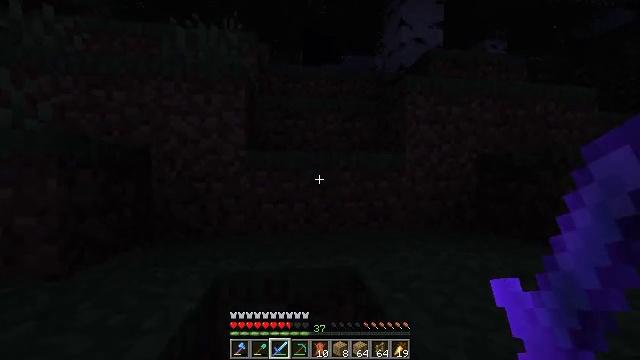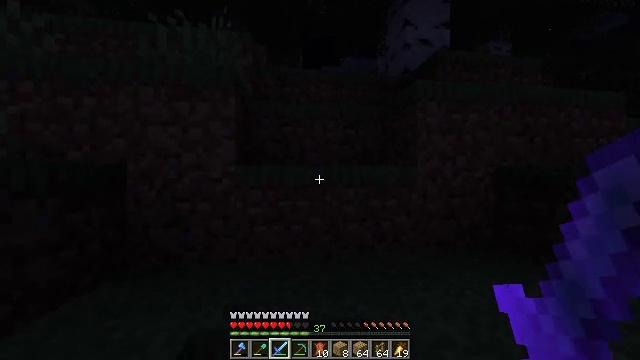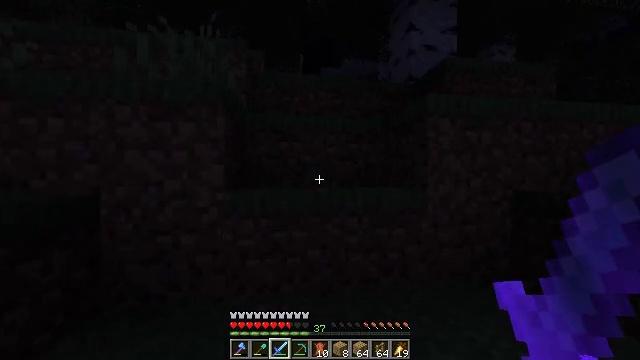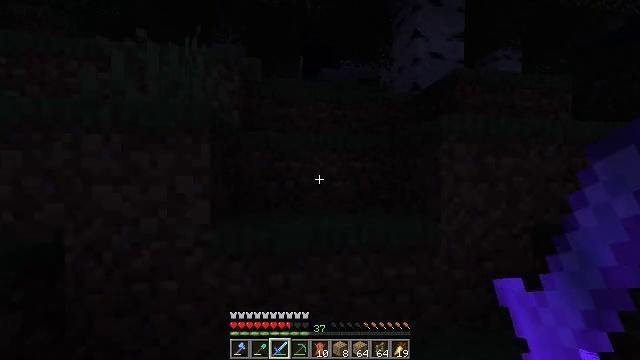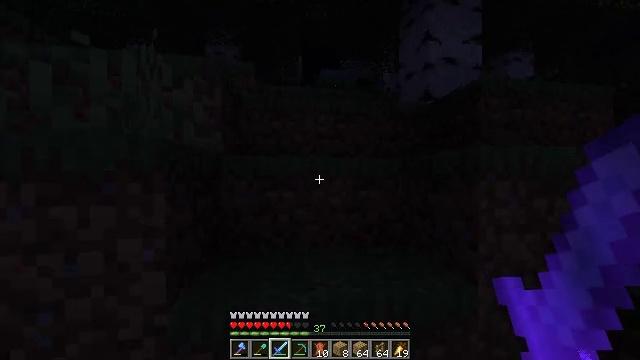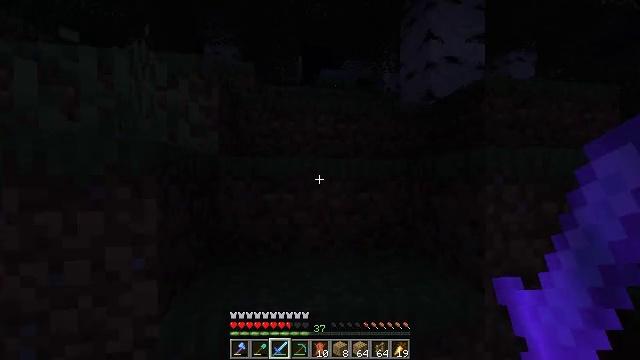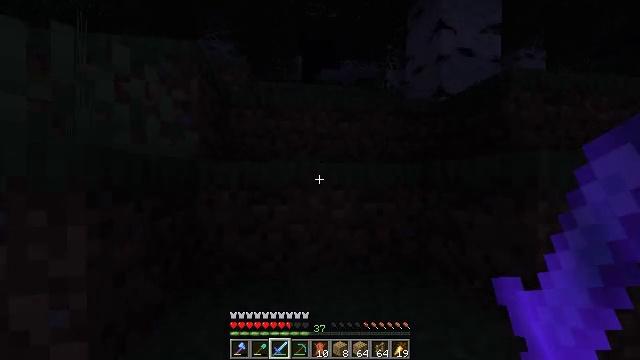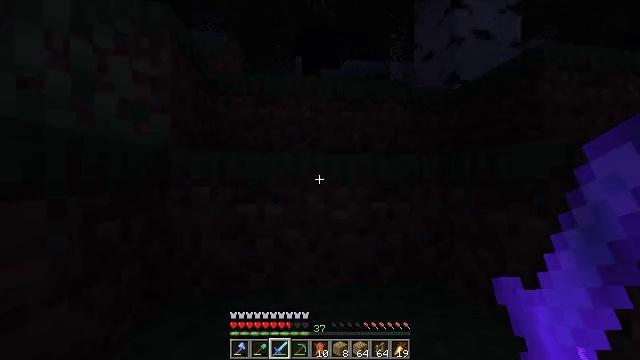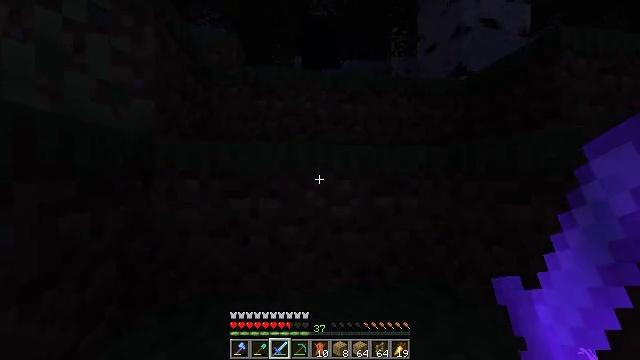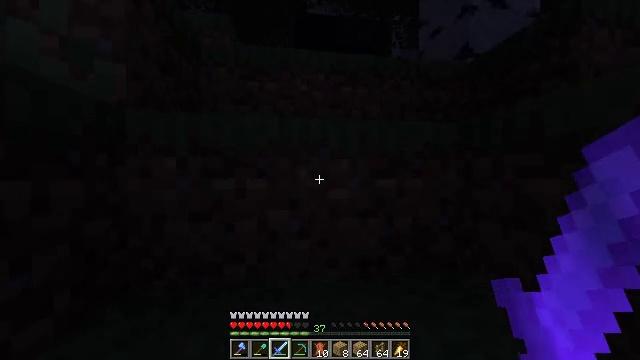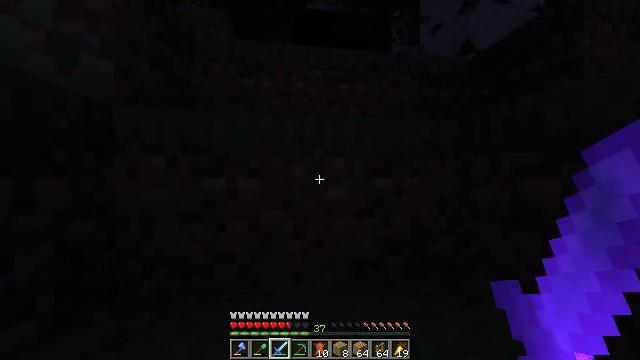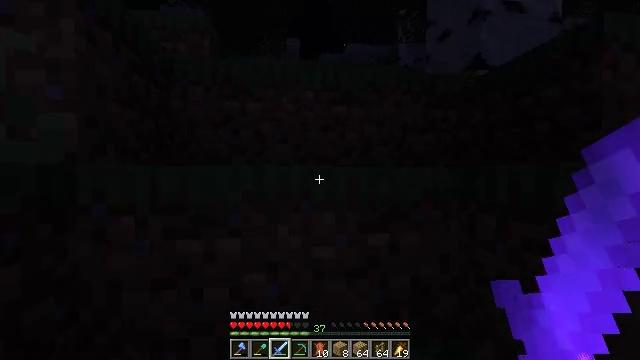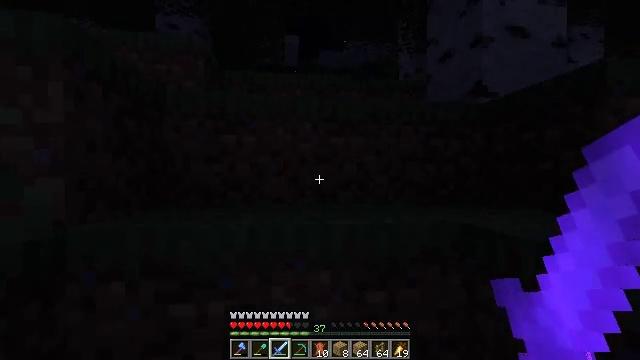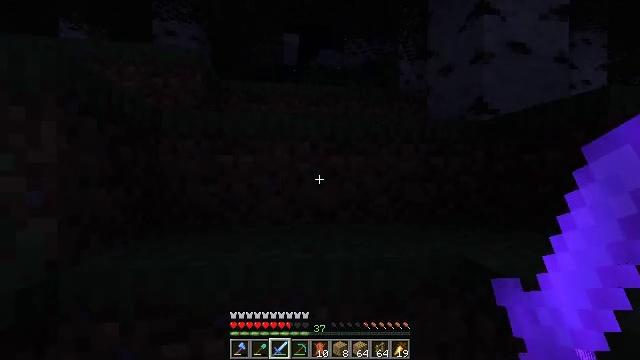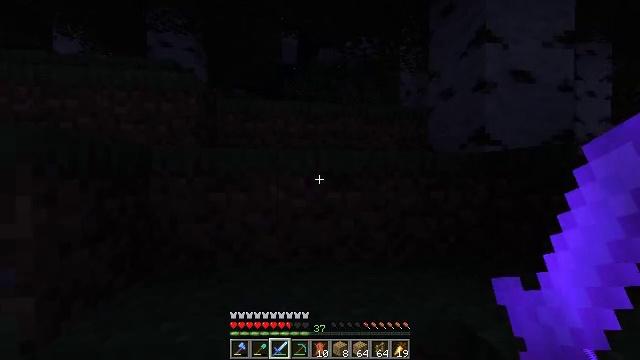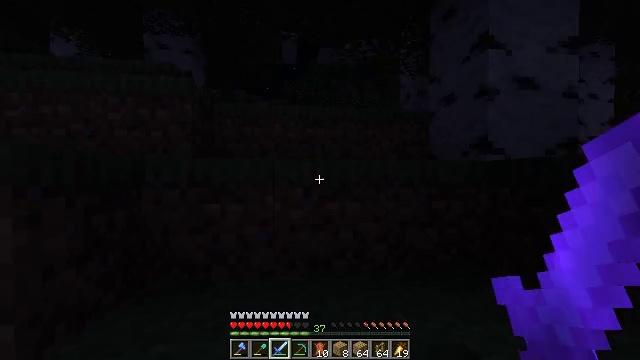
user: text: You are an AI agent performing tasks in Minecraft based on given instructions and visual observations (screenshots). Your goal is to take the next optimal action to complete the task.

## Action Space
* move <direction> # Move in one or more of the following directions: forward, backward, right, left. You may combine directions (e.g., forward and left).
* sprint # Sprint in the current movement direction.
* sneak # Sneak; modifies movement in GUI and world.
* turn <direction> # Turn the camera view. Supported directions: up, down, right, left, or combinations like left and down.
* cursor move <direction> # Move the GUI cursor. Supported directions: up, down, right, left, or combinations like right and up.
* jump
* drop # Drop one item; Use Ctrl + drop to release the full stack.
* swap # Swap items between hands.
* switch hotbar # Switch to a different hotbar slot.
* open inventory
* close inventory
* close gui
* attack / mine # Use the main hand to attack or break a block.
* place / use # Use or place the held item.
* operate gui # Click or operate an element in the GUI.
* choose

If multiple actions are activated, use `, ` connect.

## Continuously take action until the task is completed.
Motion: motion action
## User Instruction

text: Break the birch leaves block.
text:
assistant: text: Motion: move forward, jump
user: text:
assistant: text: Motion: move forward, jump
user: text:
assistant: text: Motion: move forward, jump
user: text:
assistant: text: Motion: move forward, jump
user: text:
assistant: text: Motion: move forward, sprint, jump
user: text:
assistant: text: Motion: move forward, sprint, jump
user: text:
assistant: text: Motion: move forward, sprint, jump
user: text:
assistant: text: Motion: move forward, sprint, jump
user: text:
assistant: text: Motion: move forward, jump
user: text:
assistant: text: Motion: move forward, jump
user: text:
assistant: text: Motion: move forward, jump
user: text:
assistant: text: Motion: move forward, jump
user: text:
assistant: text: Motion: move forward, sprint, jump
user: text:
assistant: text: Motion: move forward, sprint, jump
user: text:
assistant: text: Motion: move forward, sprint, jump
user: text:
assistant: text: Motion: move forward, jump
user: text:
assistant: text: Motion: move forward, jump
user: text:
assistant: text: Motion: move forward, jump
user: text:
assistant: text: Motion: move forward, jump
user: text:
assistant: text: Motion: move forward, sprint, jump
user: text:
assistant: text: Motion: move forward, sprint, jump
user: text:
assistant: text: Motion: move forward, sprint, jump
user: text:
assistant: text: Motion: move forward, sprint, jump
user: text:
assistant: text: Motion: move forward, jump
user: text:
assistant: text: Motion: move forward, jump
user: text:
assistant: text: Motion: move forward, jump
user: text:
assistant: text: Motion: move forward, jump
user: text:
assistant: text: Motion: move forward, turn left, jump
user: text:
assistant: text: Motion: move forward, sprint, jump
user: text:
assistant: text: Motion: move forward, sprint, jump